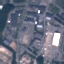
Land use / land cover: Industrial